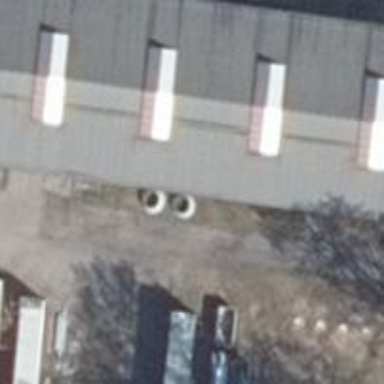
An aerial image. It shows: Building with hipped roof made of tar paper.